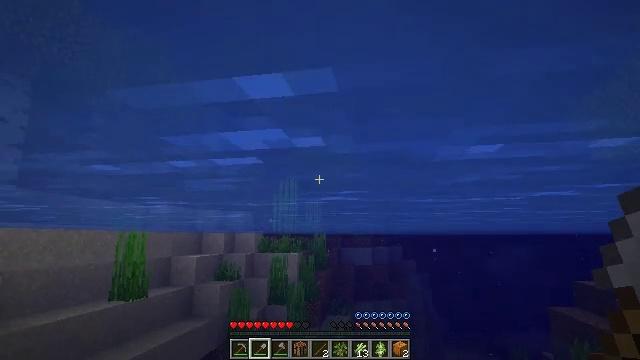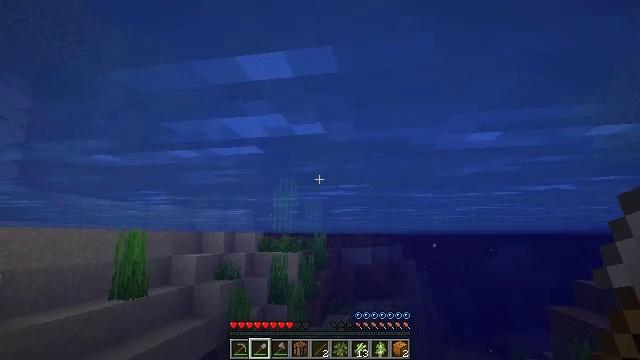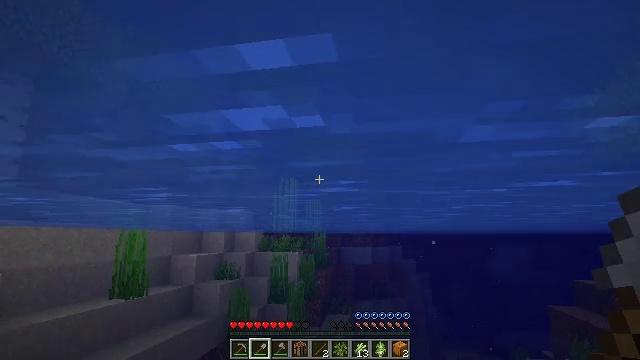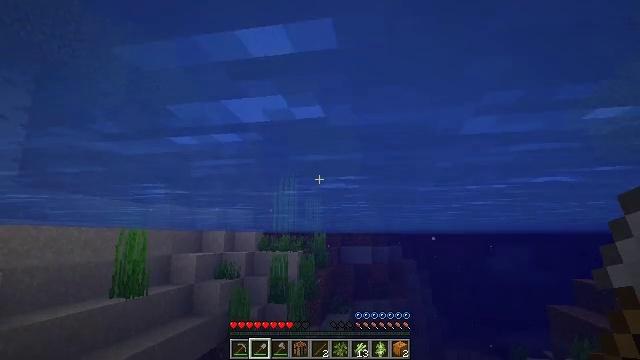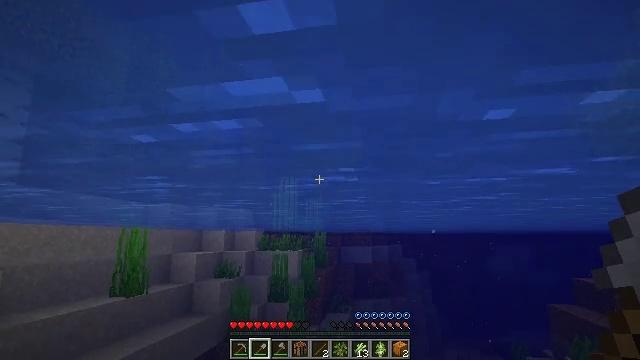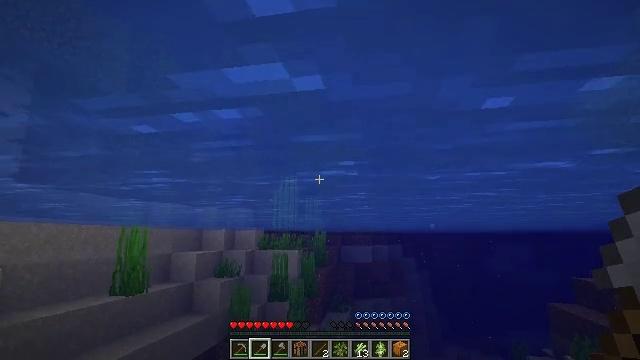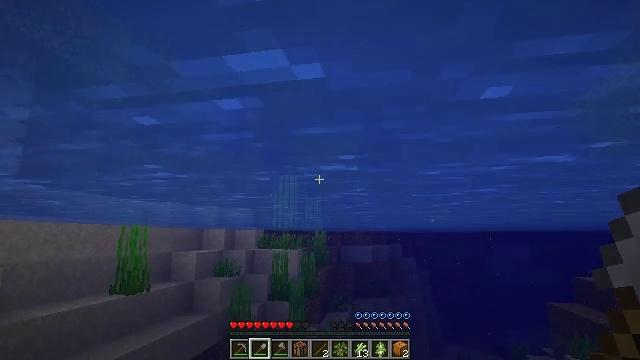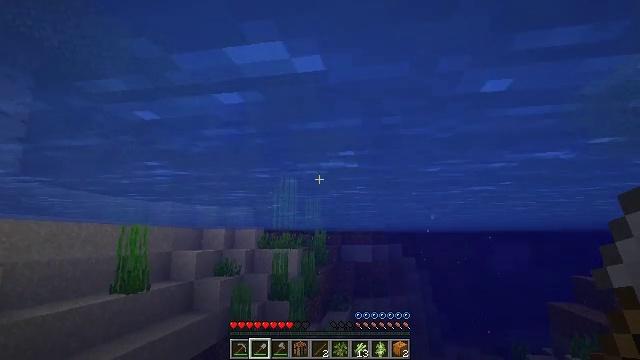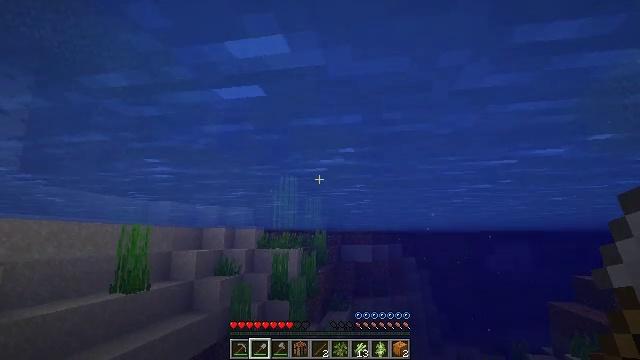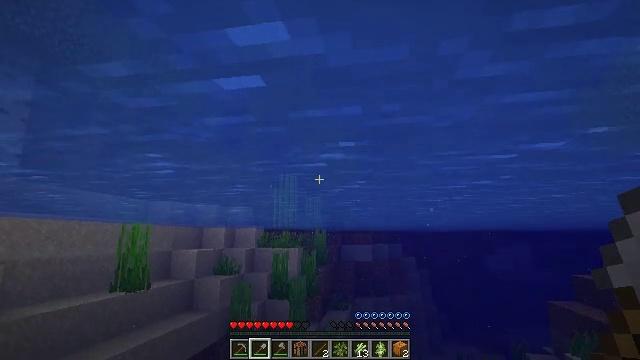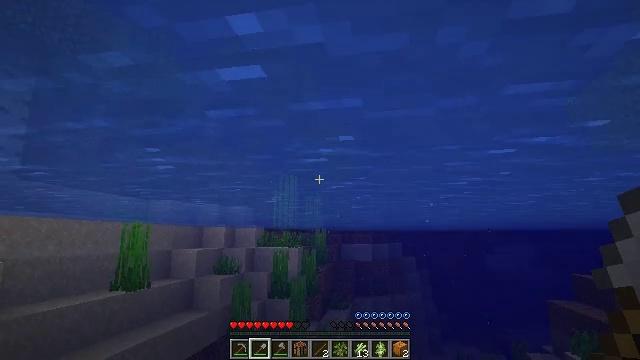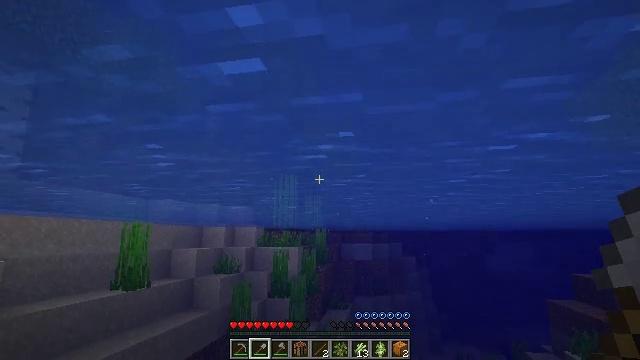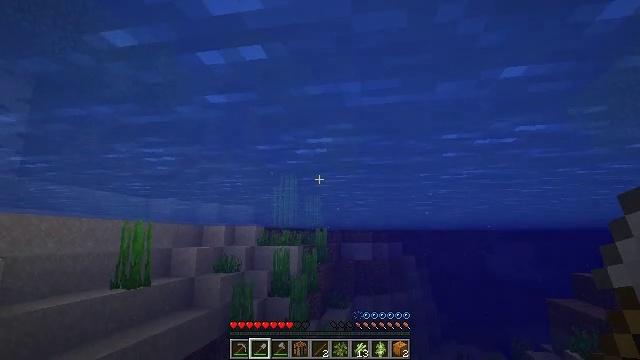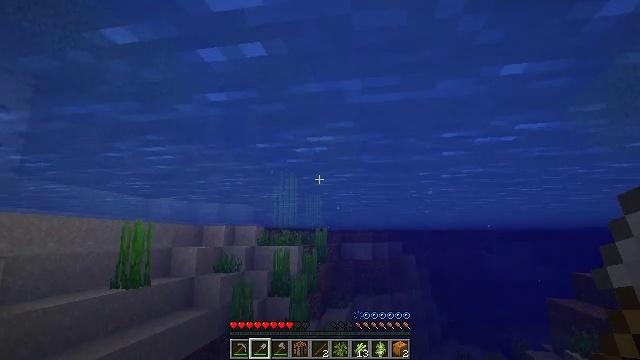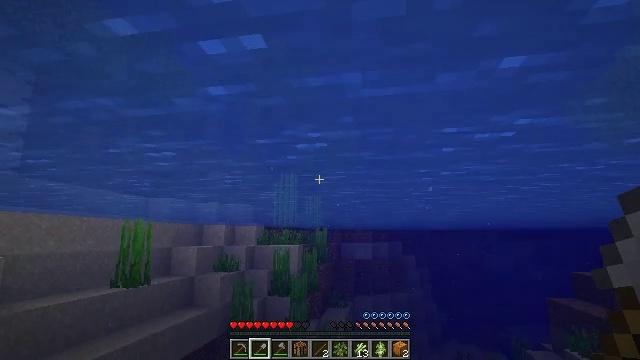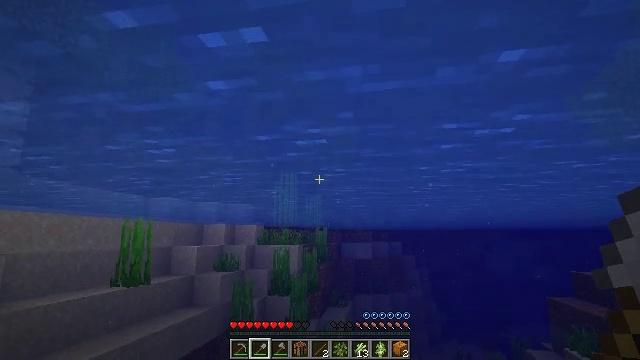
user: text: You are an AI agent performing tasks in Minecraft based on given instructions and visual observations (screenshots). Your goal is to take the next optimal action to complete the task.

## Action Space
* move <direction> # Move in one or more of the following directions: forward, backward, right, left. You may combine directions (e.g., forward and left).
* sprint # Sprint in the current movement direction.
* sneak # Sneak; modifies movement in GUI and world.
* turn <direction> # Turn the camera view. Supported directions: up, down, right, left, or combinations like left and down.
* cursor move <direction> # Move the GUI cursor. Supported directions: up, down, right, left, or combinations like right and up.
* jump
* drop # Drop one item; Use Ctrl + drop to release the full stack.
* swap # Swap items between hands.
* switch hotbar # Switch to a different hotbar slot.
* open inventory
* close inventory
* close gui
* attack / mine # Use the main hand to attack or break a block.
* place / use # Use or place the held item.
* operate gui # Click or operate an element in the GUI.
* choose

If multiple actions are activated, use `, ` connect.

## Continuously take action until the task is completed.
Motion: motion action
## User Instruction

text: Break the sugar cane.
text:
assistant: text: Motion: no_op
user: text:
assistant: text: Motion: no_op
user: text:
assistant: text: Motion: no_op
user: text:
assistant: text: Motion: no_op
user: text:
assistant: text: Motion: no_op
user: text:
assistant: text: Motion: no_op
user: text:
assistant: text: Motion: no_op
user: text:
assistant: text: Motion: no_op
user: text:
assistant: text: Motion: no_op
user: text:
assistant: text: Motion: no_op
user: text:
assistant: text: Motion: no_op
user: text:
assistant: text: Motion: no_op
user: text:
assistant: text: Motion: no_op
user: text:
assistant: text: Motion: no_op
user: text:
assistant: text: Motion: no_op
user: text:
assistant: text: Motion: no_op
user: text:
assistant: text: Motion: no_op
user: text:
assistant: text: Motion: no_op
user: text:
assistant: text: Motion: no_op
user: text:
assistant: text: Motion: no_op
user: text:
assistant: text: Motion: no_op
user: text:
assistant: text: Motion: no_op
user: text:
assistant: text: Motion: no_op
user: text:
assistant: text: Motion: no_op
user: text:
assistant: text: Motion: no_op
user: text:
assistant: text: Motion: no_op
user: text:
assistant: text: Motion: no_op
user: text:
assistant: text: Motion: no_op
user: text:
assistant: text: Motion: no_op
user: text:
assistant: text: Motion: no_op